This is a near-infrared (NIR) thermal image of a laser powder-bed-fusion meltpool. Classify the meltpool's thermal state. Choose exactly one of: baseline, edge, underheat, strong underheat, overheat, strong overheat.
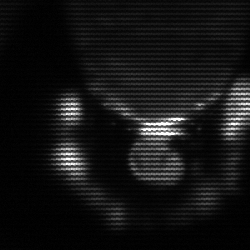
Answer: baseline